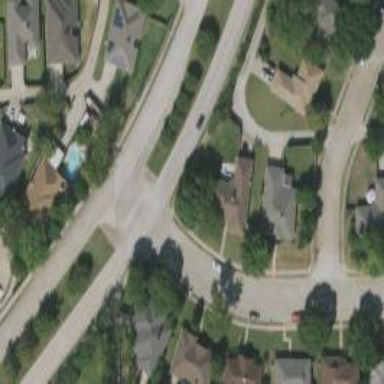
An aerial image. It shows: Secondary road with separate sidewalks.